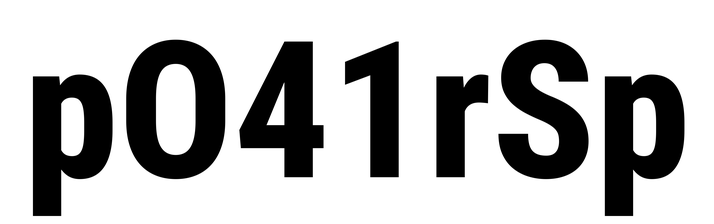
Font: Roboto_Condensed_ExtraBold